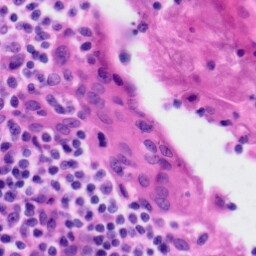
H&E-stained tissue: Tonsil